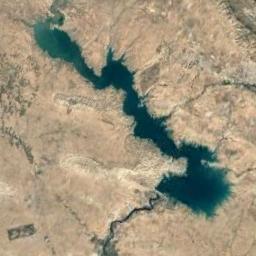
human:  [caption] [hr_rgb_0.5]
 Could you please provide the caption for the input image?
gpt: The lake in the picture is very messy .

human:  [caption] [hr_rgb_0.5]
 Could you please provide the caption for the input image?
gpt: The ground is rough around the lake .

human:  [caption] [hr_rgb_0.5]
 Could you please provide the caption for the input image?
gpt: There is an irregular blue lake on the brown mountain .

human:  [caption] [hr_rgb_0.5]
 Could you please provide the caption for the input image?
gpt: The lake is in a yellow desert .

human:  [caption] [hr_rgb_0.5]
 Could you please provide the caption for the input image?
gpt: The lake lies in a wasteland and the water is deep green .